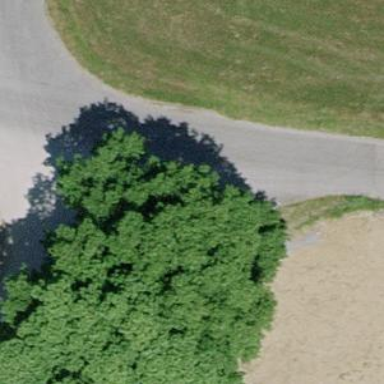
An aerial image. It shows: Brown bench.